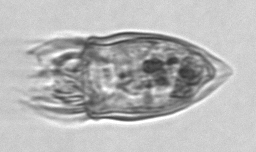
Label: Tintinnina